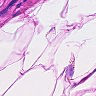
Metastatic tissue present: no